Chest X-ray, PA view. Patient: 59 years old, sex F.
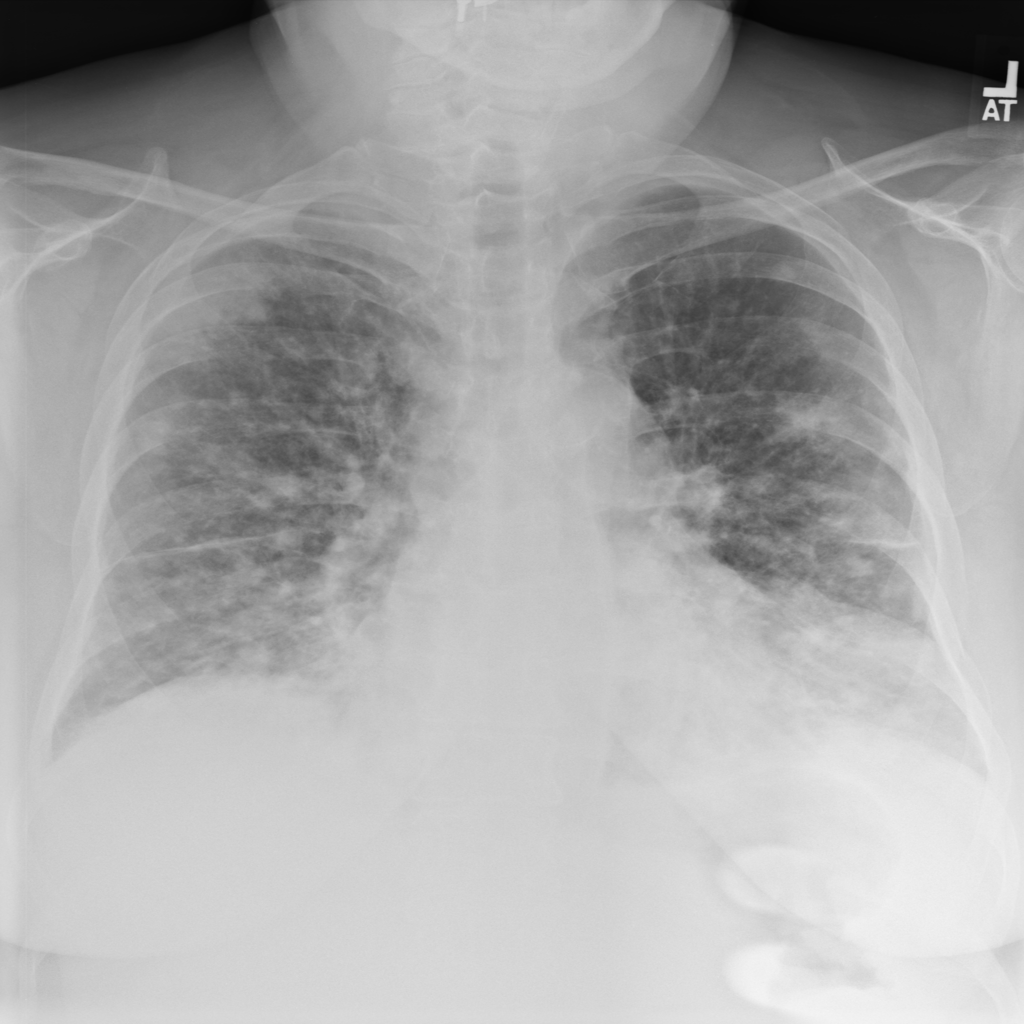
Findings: Consolidation, Nodule